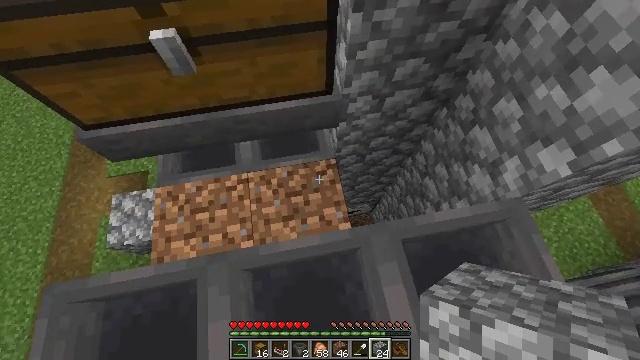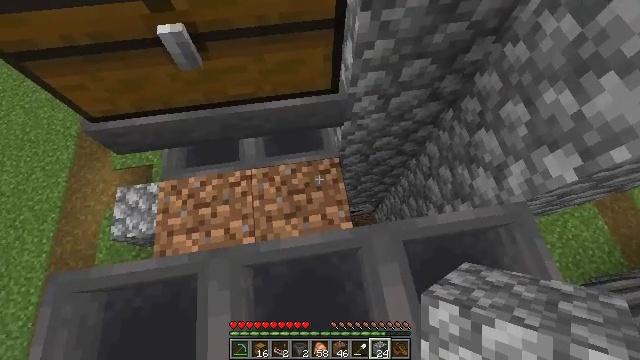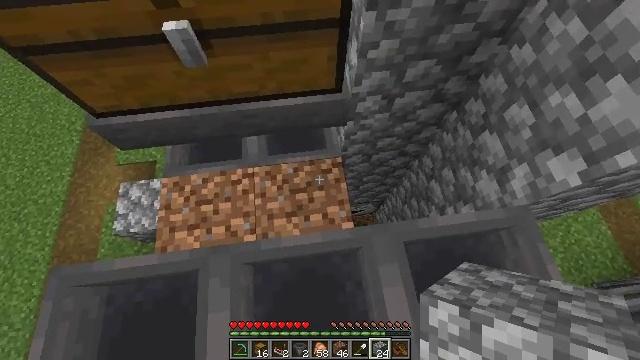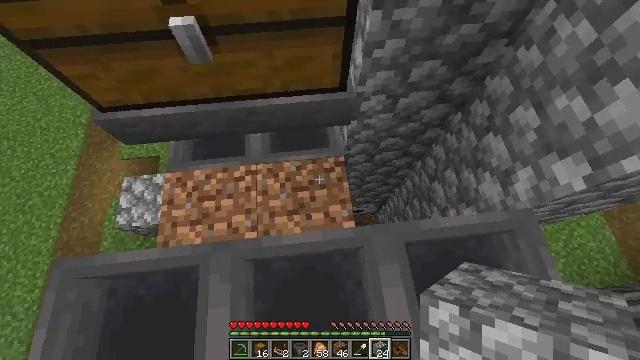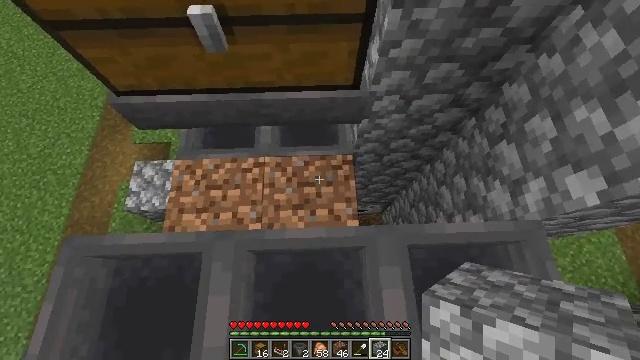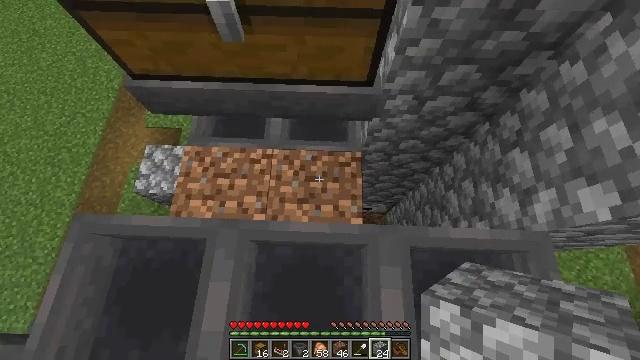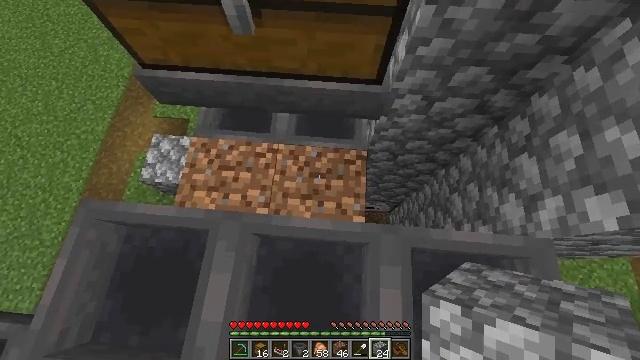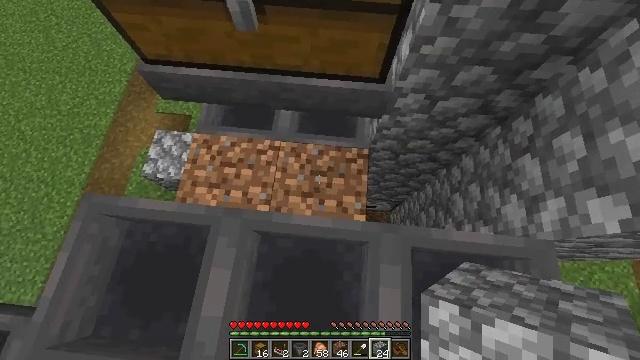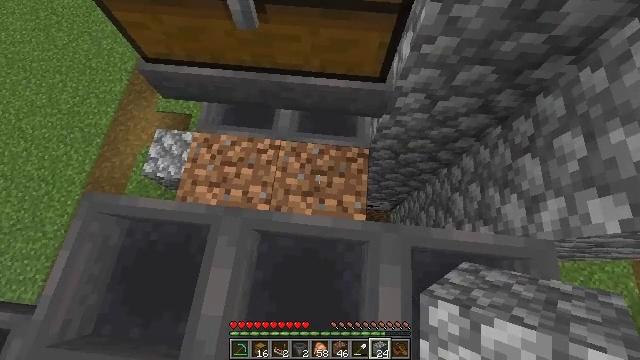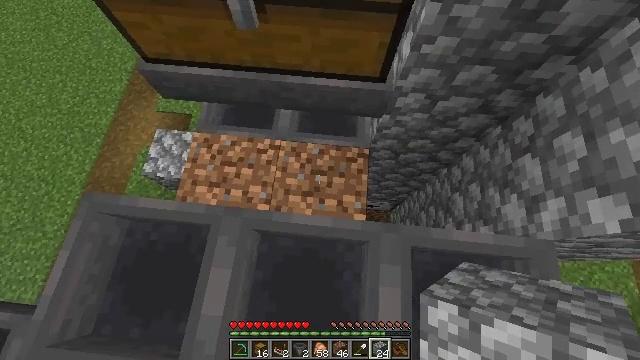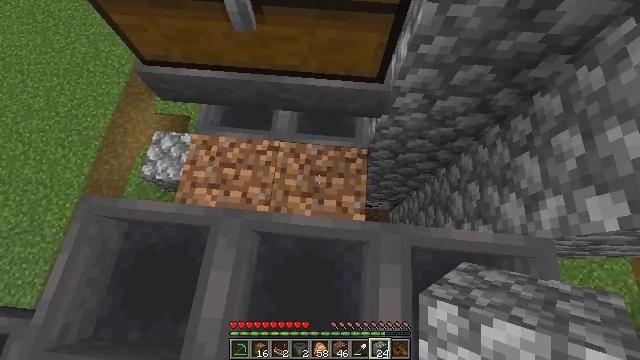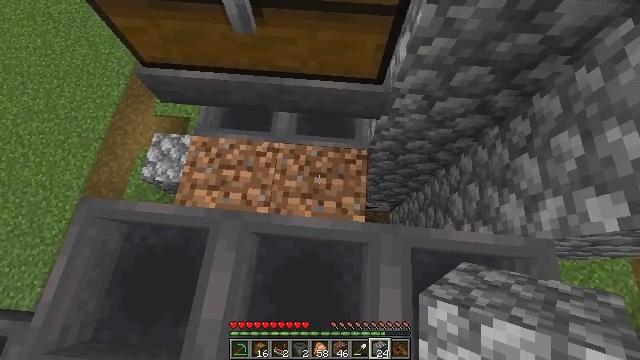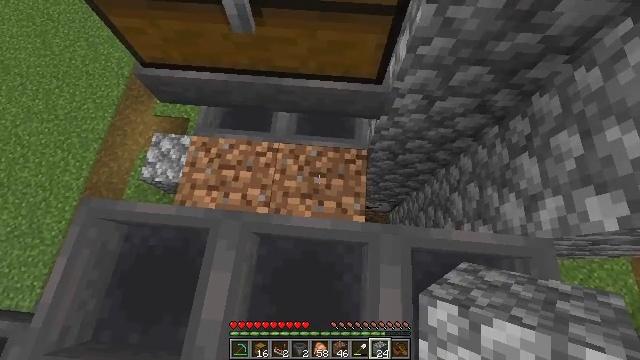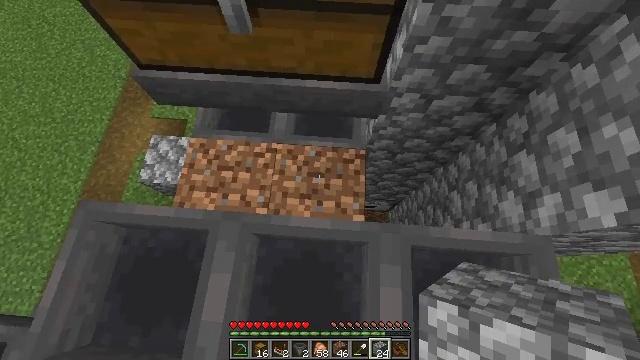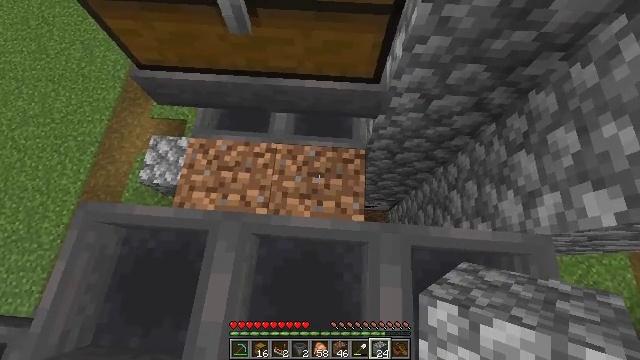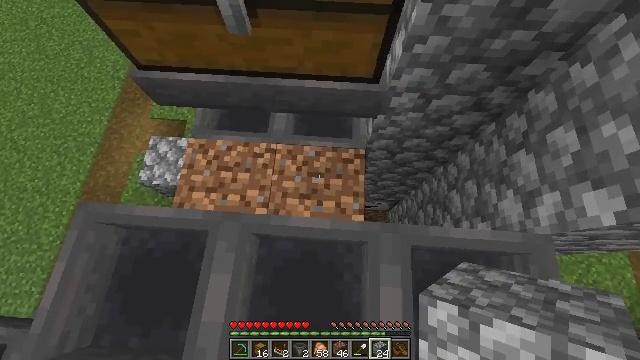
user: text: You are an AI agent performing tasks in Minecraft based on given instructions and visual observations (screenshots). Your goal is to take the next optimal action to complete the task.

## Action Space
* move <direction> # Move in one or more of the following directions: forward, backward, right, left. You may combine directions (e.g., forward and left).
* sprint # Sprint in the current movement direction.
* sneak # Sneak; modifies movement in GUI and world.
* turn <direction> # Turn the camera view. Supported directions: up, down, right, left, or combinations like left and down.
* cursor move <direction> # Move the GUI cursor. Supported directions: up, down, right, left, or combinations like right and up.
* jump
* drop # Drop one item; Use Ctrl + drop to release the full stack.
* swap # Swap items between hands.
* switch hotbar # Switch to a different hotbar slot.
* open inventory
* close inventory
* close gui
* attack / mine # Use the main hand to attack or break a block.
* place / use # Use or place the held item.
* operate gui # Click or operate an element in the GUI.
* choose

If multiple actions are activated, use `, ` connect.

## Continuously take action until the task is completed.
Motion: motion action
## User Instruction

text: Get dirt block.
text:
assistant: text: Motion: turn left
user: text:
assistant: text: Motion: turn left
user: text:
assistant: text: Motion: turn left
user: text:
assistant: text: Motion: turn left
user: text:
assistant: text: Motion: turn left and down
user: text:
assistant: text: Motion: turn left
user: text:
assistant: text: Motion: no_op
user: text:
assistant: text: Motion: no_op
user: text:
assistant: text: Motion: no_op
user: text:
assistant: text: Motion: no_op
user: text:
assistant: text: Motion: no_op
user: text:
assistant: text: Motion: no_op
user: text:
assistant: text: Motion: no_op
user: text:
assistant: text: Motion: no_op
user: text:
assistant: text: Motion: no_op
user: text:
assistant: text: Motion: turn right
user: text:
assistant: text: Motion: turn right
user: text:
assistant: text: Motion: no_op
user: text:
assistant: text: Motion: turn down
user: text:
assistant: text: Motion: turn down
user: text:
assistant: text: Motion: no_op
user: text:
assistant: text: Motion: no_op
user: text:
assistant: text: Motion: no_op
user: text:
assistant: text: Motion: move forward
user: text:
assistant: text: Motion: move forward, turn left and down
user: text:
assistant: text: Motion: turn left and down
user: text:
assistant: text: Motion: turn down
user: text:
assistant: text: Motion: no_op
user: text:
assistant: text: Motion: attack / mine
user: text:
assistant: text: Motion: attack / mine